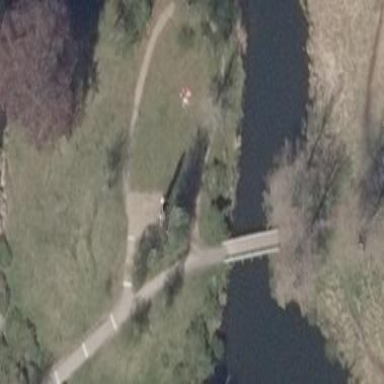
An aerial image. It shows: Lovely park for leisure and relaxation.